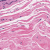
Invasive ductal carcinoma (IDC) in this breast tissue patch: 0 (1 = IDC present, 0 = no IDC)